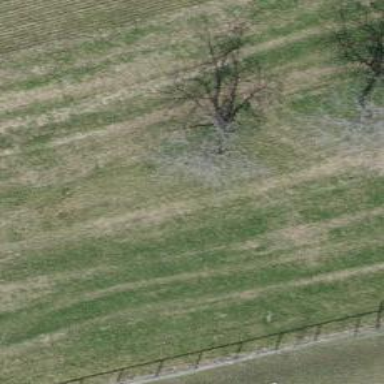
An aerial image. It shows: Single tag "natural: tree."